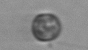
Label: Dinophyceae